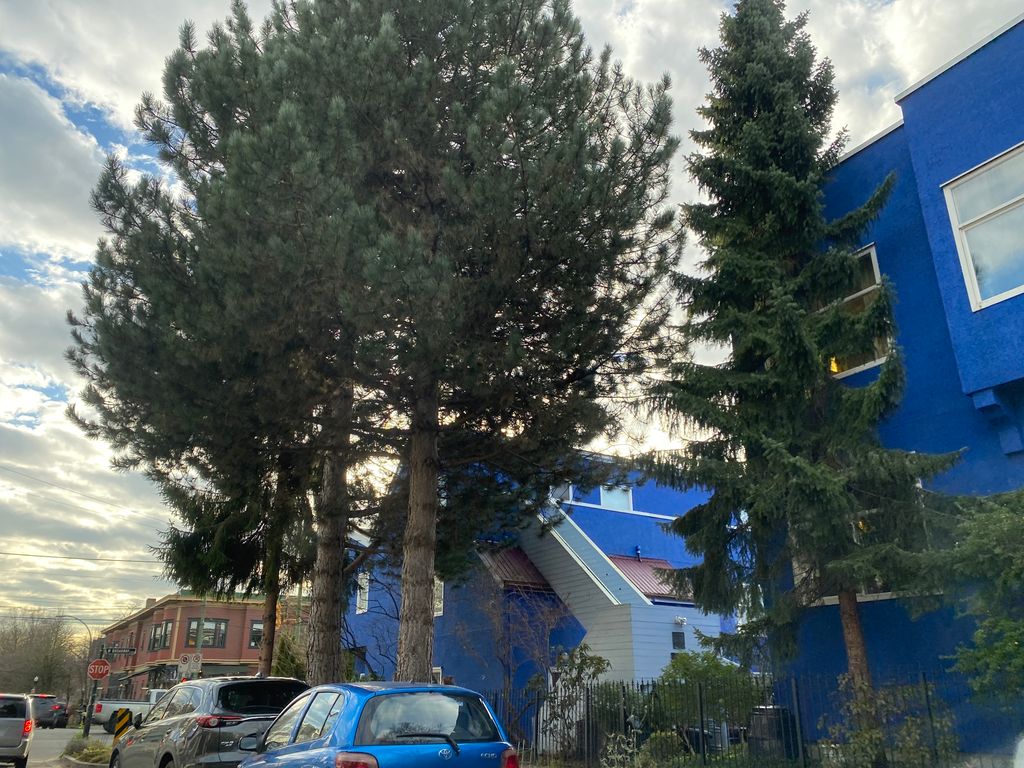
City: vancouver